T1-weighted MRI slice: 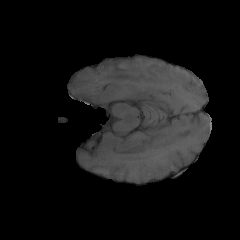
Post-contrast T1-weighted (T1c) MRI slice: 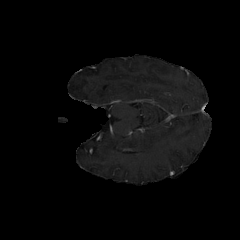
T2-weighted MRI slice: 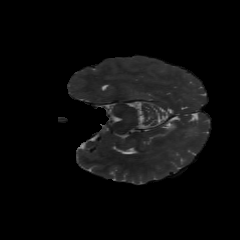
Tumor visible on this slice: no